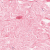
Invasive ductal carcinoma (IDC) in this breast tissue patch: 0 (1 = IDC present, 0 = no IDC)